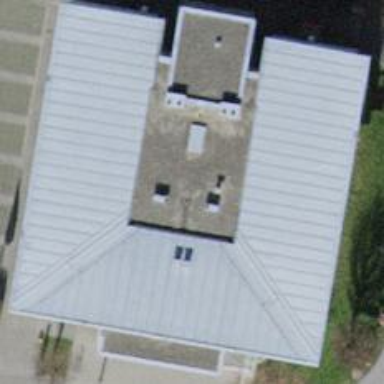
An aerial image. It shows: Office building.